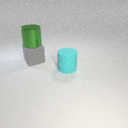
large gray rubber cube to the left of large cyan rubber cylinder